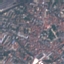
Label: Residential